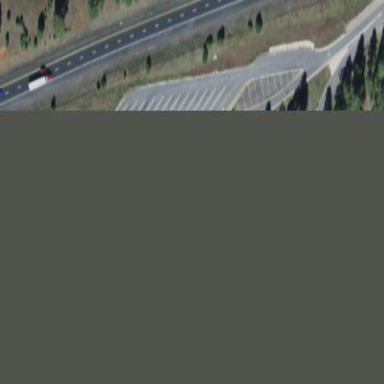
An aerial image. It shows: Rest area on the road.